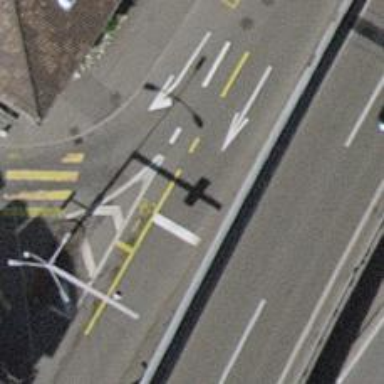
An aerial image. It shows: Road crossing with traffic signals.